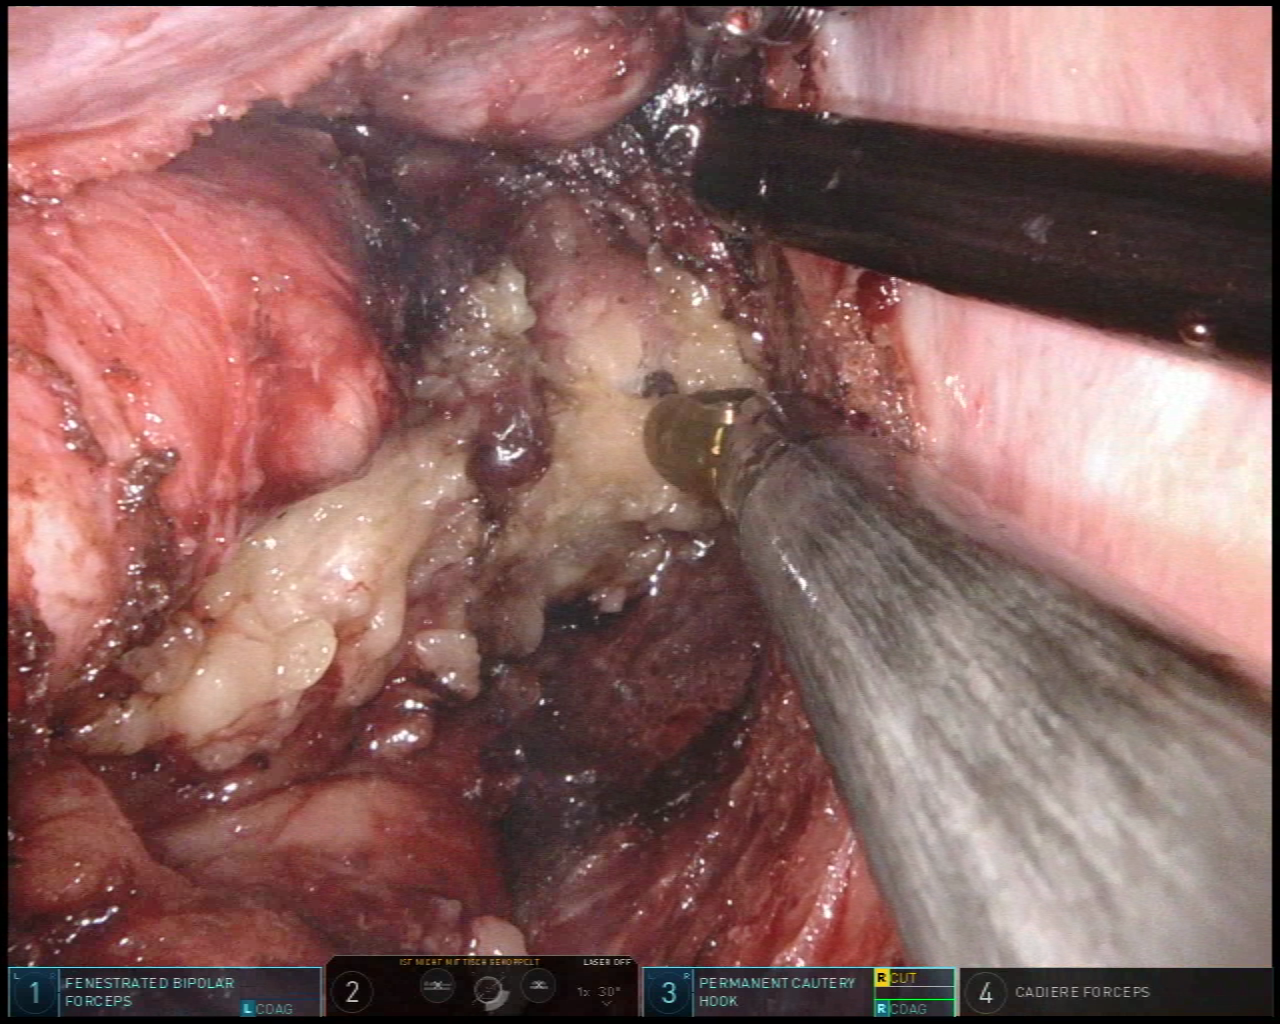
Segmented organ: vesicular_glands
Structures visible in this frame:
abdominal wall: no
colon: no
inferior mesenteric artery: no
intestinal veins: no
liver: no
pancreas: no
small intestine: no
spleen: no
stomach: no
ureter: no
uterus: no
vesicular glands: yes